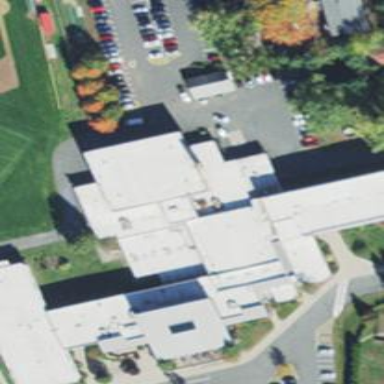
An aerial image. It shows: School building.